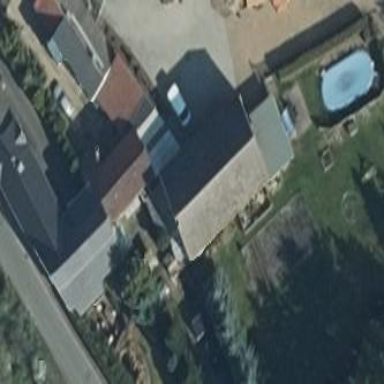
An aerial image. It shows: Simple house.